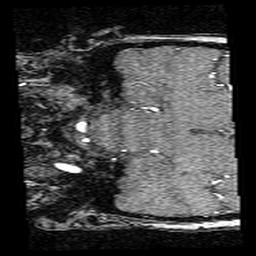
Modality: angio
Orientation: coronal
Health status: ill
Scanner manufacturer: siemens
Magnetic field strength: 3 T
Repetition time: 0.022 s
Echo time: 0.0036 s